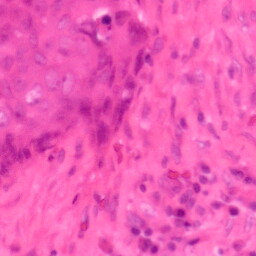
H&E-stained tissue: Colon